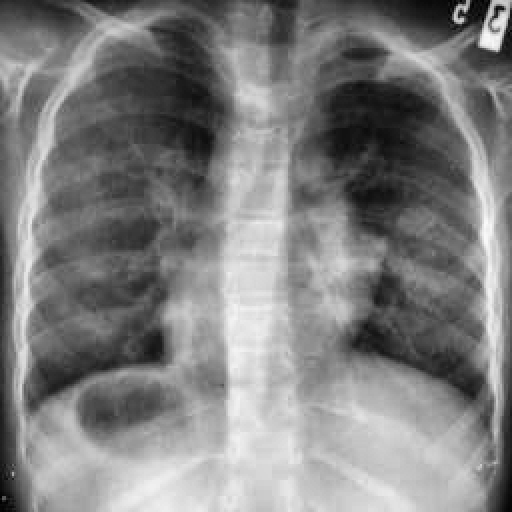
Finding: TUBERCULOSIS